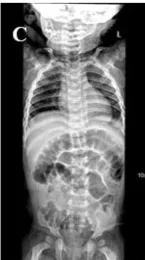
(C) Spine X-ray: slight scoliosis of the spine and slightly narrow vertebral ends of ribs.
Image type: radiology (x_ray)